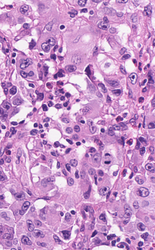
Tumor epithelial tissue: yes
Tumor-associated stroma tissue: no
Normal tissue: no